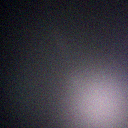
Screen state: off